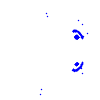
Particle: electron